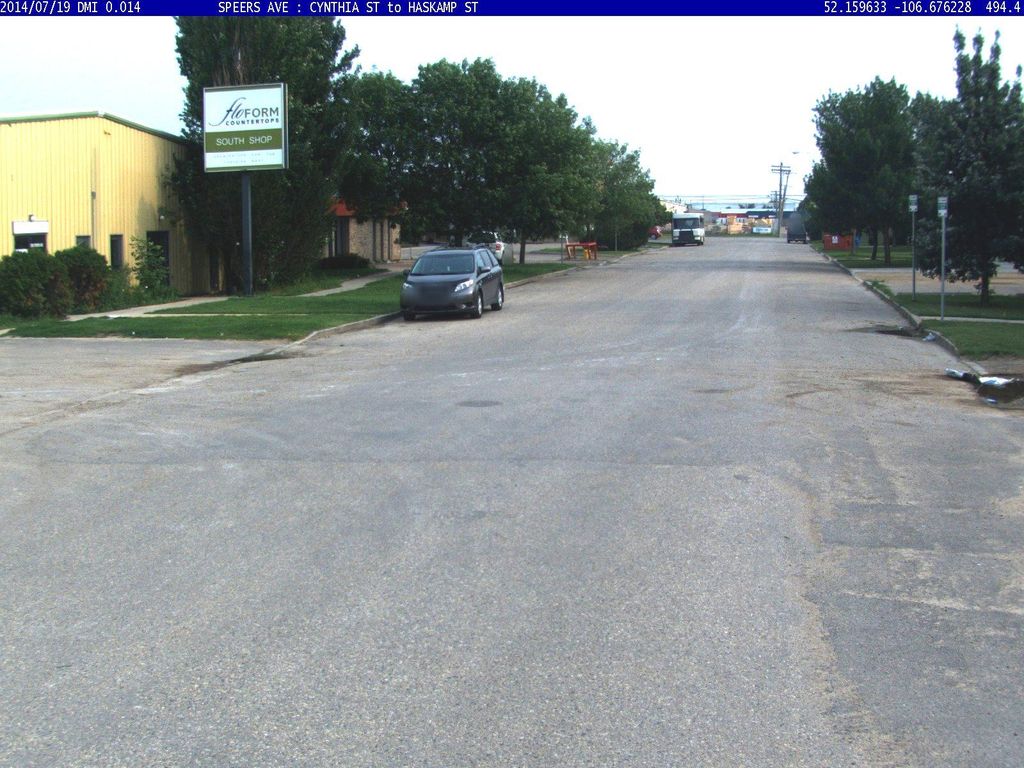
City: saskatoon